Question: I learn WebGL.
I get some errors, when I try to draw three points, when each of this has own location, size and color. I try to do it through the same buffer.
'''
// To draw three points. Each of this has own location, size and color.
function start(gl){
if(!initShaders(gl, VSHADER_SOURCE, FSHADER_SOURCE)){
console.log('Failes shaders initialization.');
return;
}
var a_Position = gl.getAttribLocation(gl.program, 'a_Position');
if(a_Position < 0){
console.log('The "a_Position" variable was not found in the shader code.');
return;
}
var a_PointSize = gl.getAttribLocation(gl.program, 'a_PointSize');
if(a_PointSize < 0){
console.log('The "a_PointSize" variable was not found in the shader code.');
return;
}
var a_FragColor = gl.getAttribLocation(gl.program, 'a_FragColor');
if(a_FragColor < 0){
console.log('The "a_FragColor" variable was not found in the shader code.');
return;
}
var data = new Float32Array([
// a_Position, a_PointSize and a_FragColor in the each record:
-0.25, -0.25, 10.0, 1.0, 0.0, 0.0, 1.0,
0.00, 0.25, 20.0, 0.0, 1.0, 0.0, 1.0,
0.25, -0.25, 30.0, 0.0, 0.0, 1.0, 1.0
]);
var buffer = gl.createBuffer();
if(!buffer){
console.log('Can not create a buffer.');
return;
}
gl.bindBuffer(gl.ARRAY_BUFFER, buffer);
gl.bufferData(gl.ARRAY_BUFFER, data, gl.STATIC_DRAW);
var FSIZE = data.BYTES_PER_ELEMENT;
var RECORDSIZE = 7;
gl.vertexAttribPointer(a_Position, 2, gl.FLOAT, false, FSIZE * RECORDSIZE, 0);
gl.vertexAttribPointer(a_PointSize, 1, gl.FLOAT, false, FSIZE * RECORDSIZE, 2);
gl.vertexAttribPointer(a_FragColor, 4, gl.FLOAT, false, FSIZE * RECORDSIZE, 3);
gl.enableVertexAttribArray(a_Position);
gl.enableVertexAttribArray(a_PointSize);
gl.enableVertexAttribArray(a_FragColor);
gl.clearColor(0.0,0.0,0.0,1.0);
gl.clear(gl.COLOR_BUFFER_BIT);
gl.drawArrays(gl.POINTS, 0, 3);
}
'''
But I get some errors:

It is not clear for me. What I did incorrect?
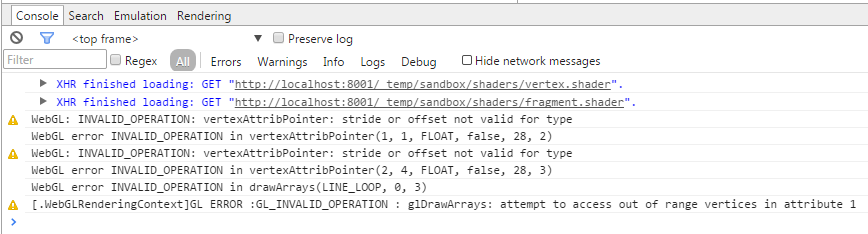
Answer: As written in the <URL>, an INVALID_OPERATION is thrown:
-
Since you are using GL_FLOAT as type, which has a size of 4 bytes, the offset is only allowed to be a multiple of 4. 2 and 3 as used in this code, aren't.
'''
||
\/
gl.vertexAttribPointer(a_PointSize, 1, gl.FLOAT, false, FSIZE * RECORDSIZE, 2);
gl.vertexAttribPointer(a_FragColor, 4, gl.FLOAT, false, FSIZE * RECORDSIZE, 3);
'''